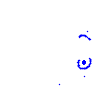
Particle: proton